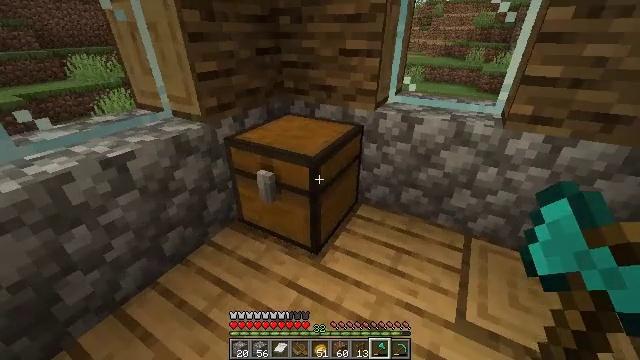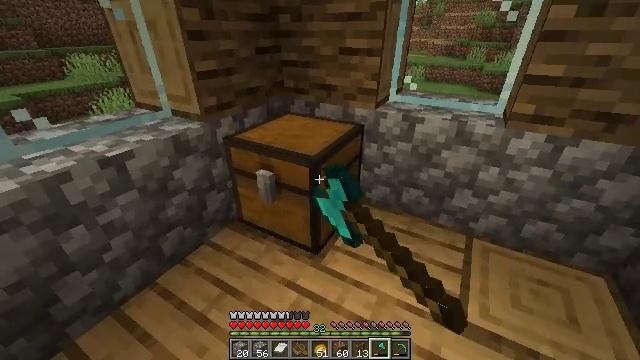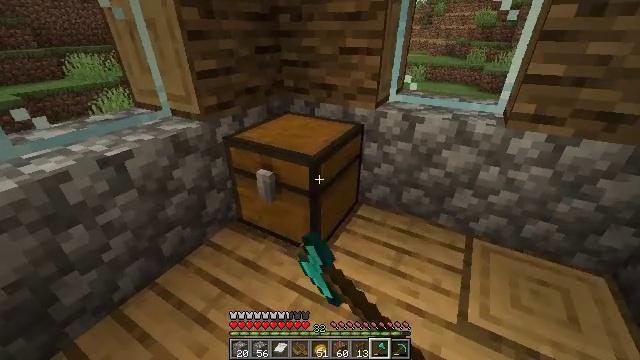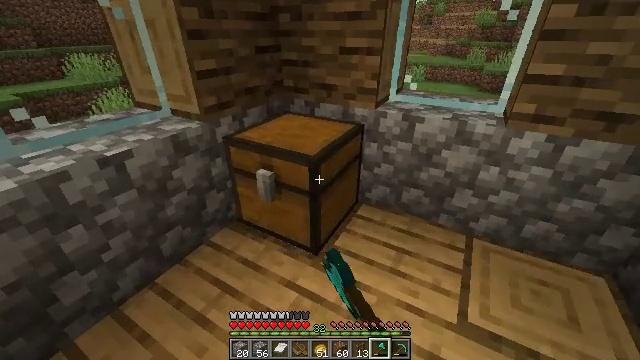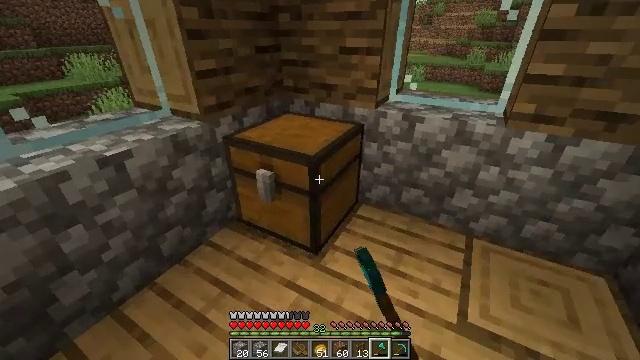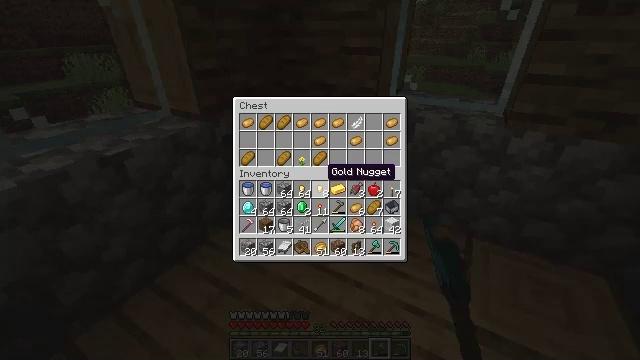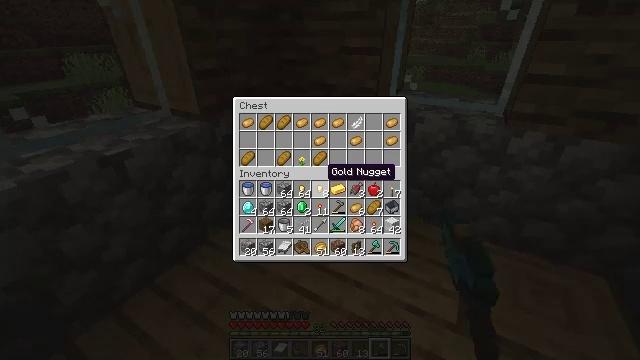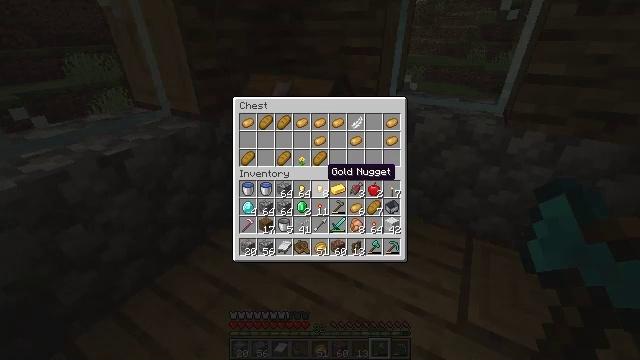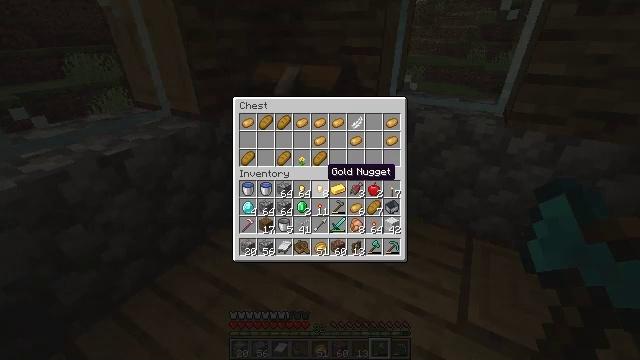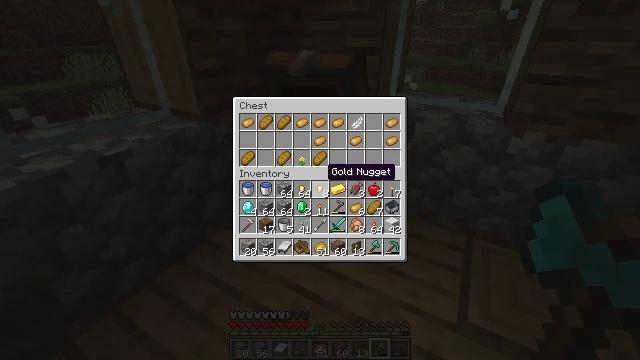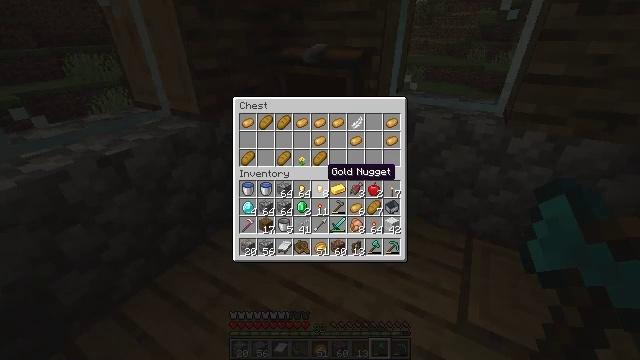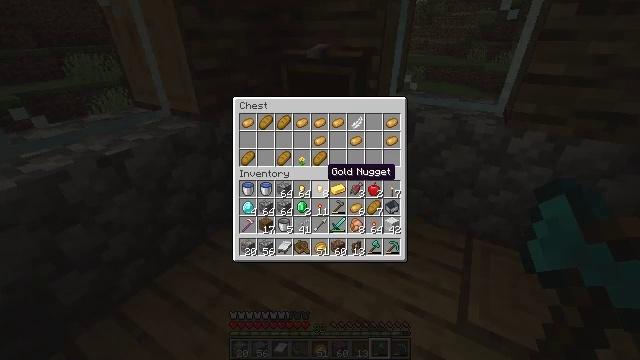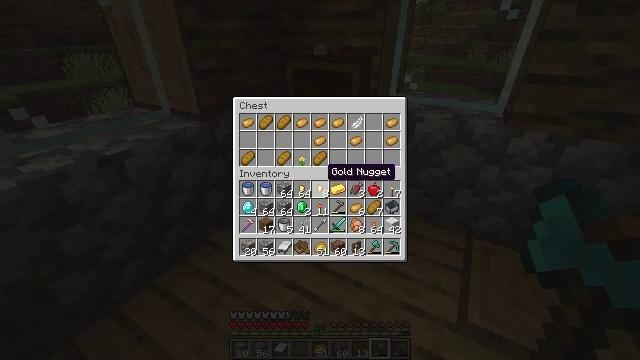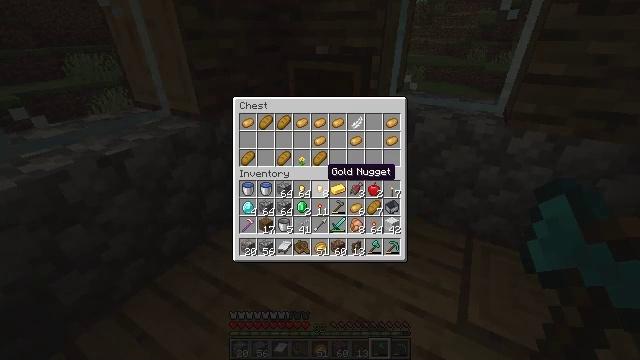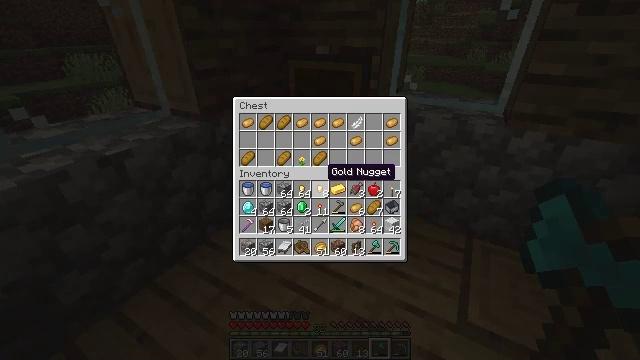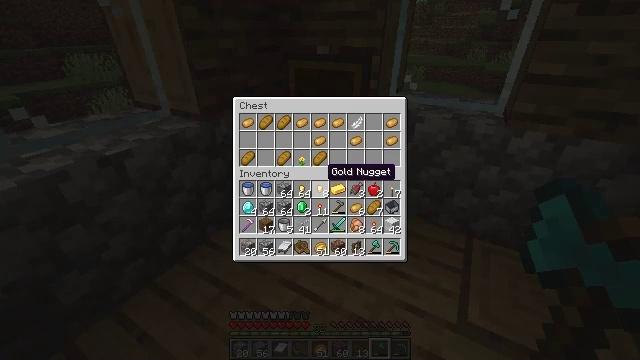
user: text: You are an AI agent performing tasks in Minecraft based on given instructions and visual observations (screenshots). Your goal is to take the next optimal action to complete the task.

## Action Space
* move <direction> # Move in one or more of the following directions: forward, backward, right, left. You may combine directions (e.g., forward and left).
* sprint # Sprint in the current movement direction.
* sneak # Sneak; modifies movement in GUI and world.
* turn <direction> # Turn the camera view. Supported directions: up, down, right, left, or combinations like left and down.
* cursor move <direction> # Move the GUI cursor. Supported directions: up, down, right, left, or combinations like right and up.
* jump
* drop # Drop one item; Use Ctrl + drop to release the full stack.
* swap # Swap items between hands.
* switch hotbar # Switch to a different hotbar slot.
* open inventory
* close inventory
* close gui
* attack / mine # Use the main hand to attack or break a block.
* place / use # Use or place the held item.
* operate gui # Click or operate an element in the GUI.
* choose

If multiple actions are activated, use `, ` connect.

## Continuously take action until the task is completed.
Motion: motion action
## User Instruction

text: Mine beetroots from the garden.
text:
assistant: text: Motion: use / place
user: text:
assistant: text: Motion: use / place
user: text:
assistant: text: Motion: use / place
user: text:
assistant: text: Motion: no_op
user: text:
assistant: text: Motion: no_op
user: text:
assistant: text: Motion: no_op
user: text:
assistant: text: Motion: no_op
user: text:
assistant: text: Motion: no_op
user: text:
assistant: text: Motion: no_op
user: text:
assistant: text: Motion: no_op
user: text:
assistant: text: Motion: no_op
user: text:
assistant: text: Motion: no_op
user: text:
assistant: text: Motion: no_op
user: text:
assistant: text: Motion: no_op
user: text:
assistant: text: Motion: no_op
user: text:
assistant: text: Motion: no_op
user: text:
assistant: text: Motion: no_op
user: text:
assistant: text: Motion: no_op
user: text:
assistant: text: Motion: no_op
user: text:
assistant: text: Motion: no_op
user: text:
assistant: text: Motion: turn up
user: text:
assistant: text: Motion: sneak, turn up
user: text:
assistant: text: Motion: sneak, turn up
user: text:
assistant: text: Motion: sneak
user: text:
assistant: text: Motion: sneak
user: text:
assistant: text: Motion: sneak
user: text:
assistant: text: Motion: sneak
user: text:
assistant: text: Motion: sneak
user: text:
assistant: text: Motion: sneak
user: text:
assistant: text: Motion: sneak